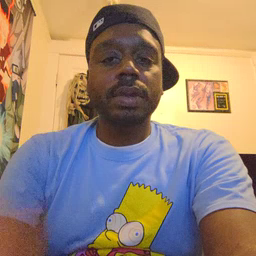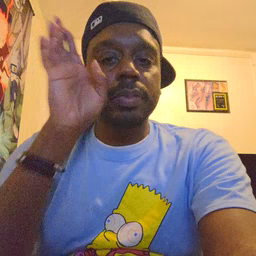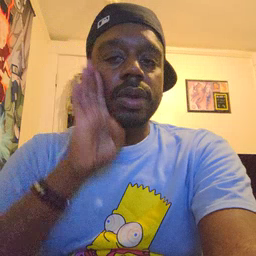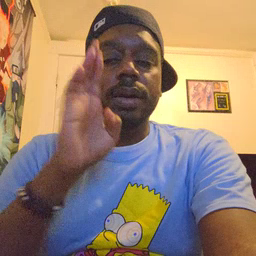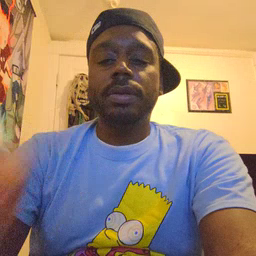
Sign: brown